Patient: sex F, age 59
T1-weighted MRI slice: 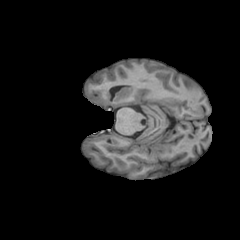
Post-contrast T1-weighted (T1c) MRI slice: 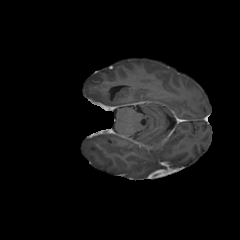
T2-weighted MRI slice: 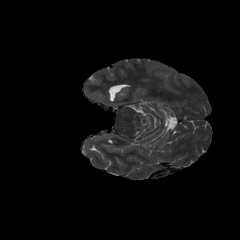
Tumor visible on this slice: no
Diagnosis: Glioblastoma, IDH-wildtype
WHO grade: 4